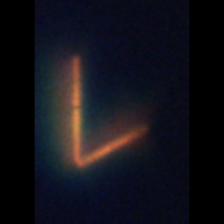
Taxon: Thalassionema
Group: Diatoms